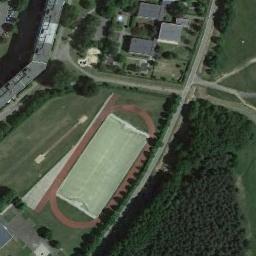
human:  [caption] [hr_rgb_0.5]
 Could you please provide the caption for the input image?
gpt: The ground track field is surrounded by a forest and some buildings also are next to the ground track field .

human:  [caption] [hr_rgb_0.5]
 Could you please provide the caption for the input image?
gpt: A lot of buildings are near the ground track field .

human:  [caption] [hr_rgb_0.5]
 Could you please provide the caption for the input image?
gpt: A rectangle is drawn in the oval track .

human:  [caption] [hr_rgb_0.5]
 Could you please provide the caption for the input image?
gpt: There are many trees beside the ground track field .

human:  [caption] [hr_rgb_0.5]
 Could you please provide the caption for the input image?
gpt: The track and field is built on the lawn next to the residential area and the forest .